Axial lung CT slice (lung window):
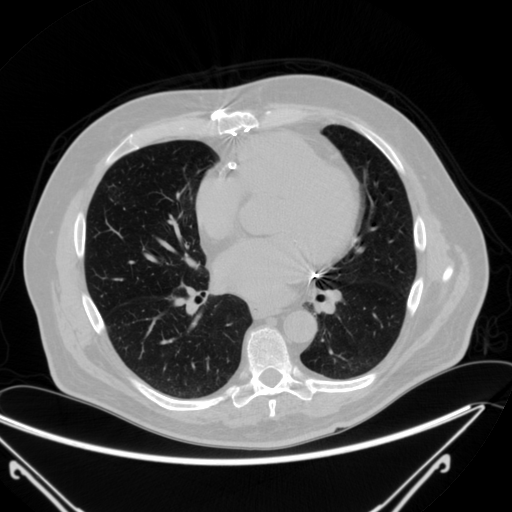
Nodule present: no